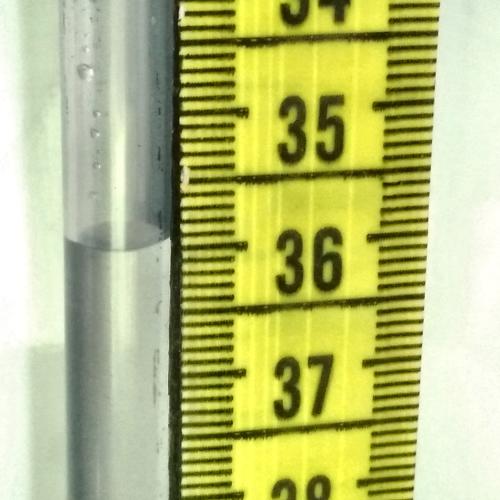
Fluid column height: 36.0 cm